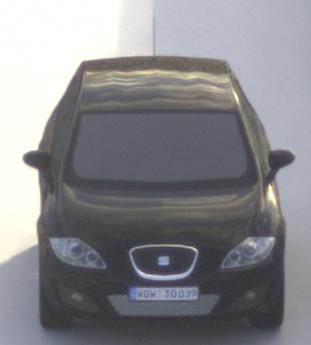
Make: SEAT
Model: Leon 1.4
Detailed model: Leon (1P)
Model produced from: 2009/04
Model produced until: 2010/08
Doors: 5
Color: black
Road condition: dry road
Daytime: morning or afternoon
Contrast: medium contrast